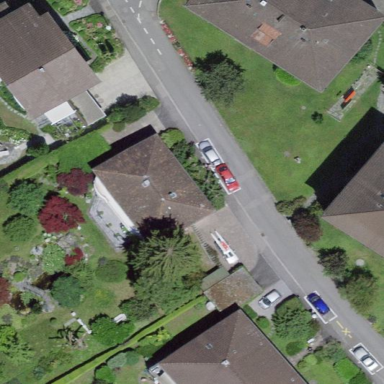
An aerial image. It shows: Residential building with hipped roof.